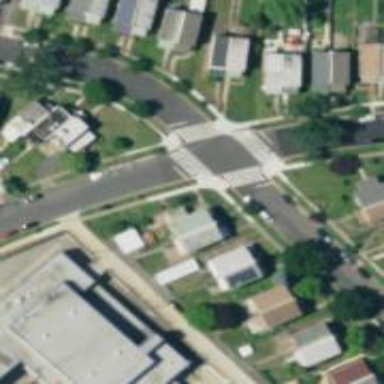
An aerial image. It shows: Marked crossing on the road.